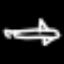
Label: airplane